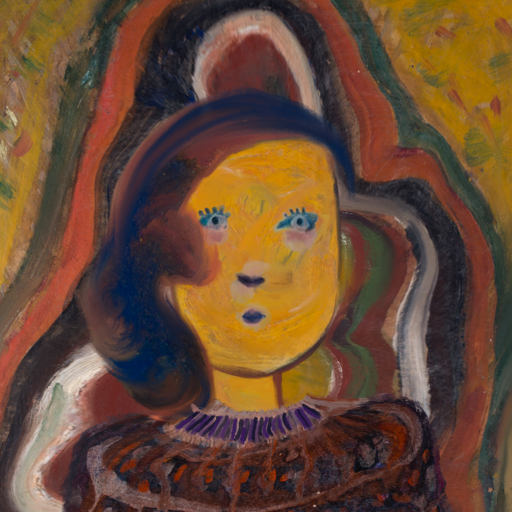
Background: AfterRaid, Head And Neck Front: After_Raid, Face Front: Hill_Girl, Bust: Hypocrite, Hair Front: Mother_And_Son_Son, Head Accessory: Blank, Second Necklace: Blank, Necklace: HillGirl, Baby: Blank